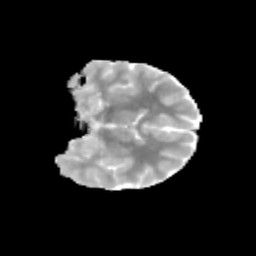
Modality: MD
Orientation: coronal
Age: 11
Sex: female
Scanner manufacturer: siemens
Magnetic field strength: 3 T
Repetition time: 3.8 s
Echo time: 0.07 s